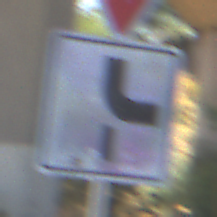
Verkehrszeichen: VerlaufVorfahrtsstrasse10
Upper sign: VorfahrtGewaehren
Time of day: Midday
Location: Roofed (Underpass)
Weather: Clear
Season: NotSpecified
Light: Natural